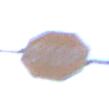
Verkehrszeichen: Stop
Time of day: MorningAfternoon
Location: Outdoor (Nature)
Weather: Overcast
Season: NotSpecified
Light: Natural